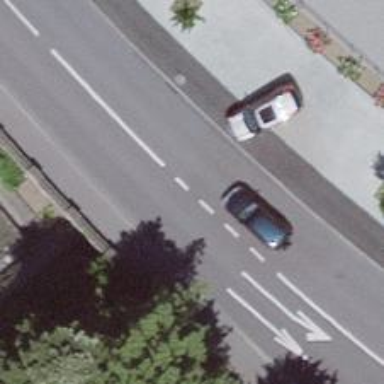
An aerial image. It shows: Secondary road with asphalt surface.